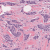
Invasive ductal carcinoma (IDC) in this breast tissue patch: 1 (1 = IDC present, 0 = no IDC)